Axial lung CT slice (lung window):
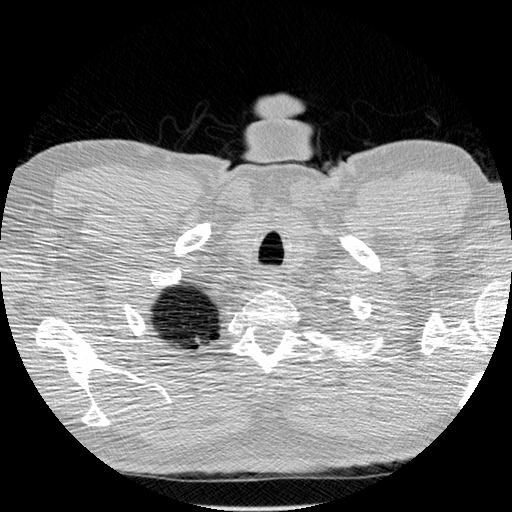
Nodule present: no